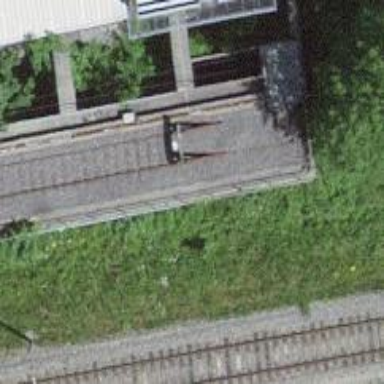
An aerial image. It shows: Railway buffer stop.